Aerial crown-view tile of a tropical tree (Barro Colorado Island, Panama), acquired 20240813:
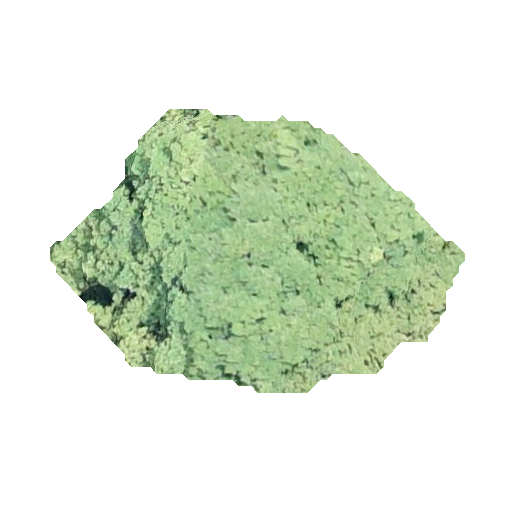
Species: Tabebuia rosea
GBIF accepted scientific name: Tabebuia rosea
Crown area: 120.262 m²